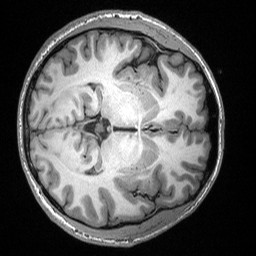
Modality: T1w
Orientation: axial
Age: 26
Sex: male